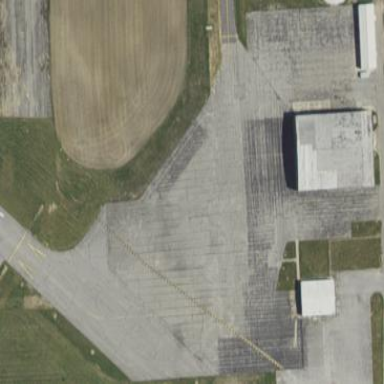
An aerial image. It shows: Apron at the airport.